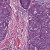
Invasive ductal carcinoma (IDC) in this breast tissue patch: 0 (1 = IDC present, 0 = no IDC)